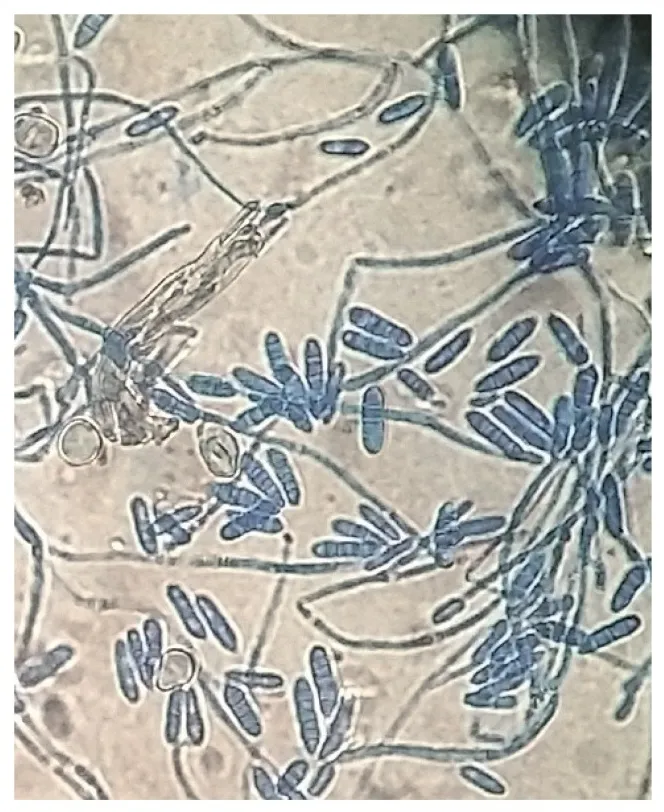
Cylindrocarpon lichenicola chlamydospores, conidiophores and conidia stained with lactophenol phenol cotton blue (x400 magnification).
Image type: pathology (congo_red)